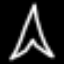
Label: The Eiffel Tower